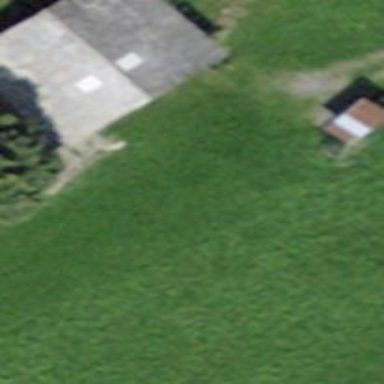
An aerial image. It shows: Rural barn.